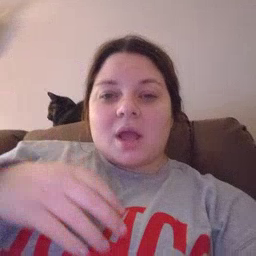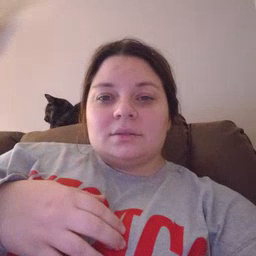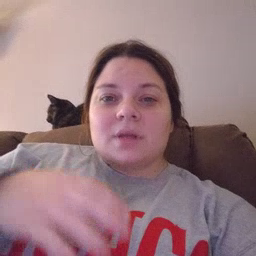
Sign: frenchfries